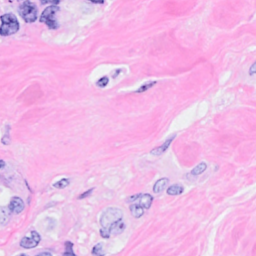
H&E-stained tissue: Breast